Question: I'm trying to print a value from a group_concat query, but for some reason, the code keeps failing. If I print the array that contains my value, I am able to see that everything is being fetched correctly. But when I try to access the first element in the array, my page gives me a white screen. Why is this happening?
'''
$db =& JFactory::getDBO();
$db->setQuery("SELECT GROUP_CONCAT( FieldValue )
FROM tpro_rsform_submission_values
WHERE FieldName
IN (
'LAST NAME', 'FIRST NAME'
)
GROUP BY SubmissionId");
$result = $db->loadObjectList();
foreach ($result as $r) {
echo var_dump($r);
}
// </code>
'''
The following is the result for my var_dump($r)

but when I try to do a var_dump($r[0]), my page gives me a white screen.
Similarly, when I try to access the field through 'var_dump($r['GROUP_CONCAT(FieldValue)'])' I still get a white screen. How do can we access the field?
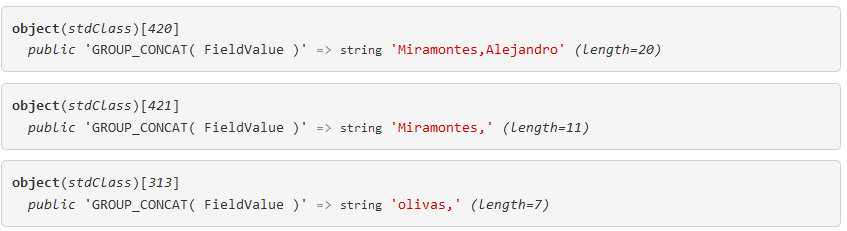
Answer: You need to give the field an alias -
'''
$db->setQuery("SELECT GROUP_CONCAT( FieldValue ) AS whatever
'''
and then
'''
echo var_dump($r->whatever);
'''
I am not sure why you're using '$result = $db->loadObjectList();' though. You could use any of the array methods and it would be better/easier for what you're trying to do. Then you would say:
'''
echo var_dump($r['whatever']);
'''